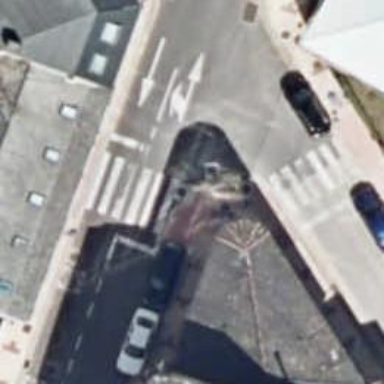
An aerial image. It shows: Uncontrolled road crossing.